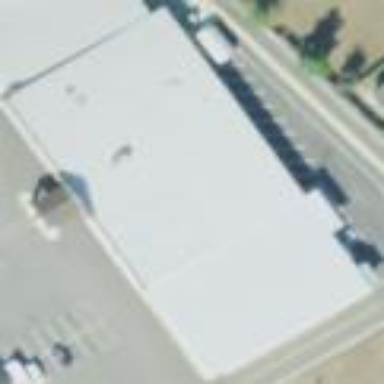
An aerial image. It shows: Retail building.